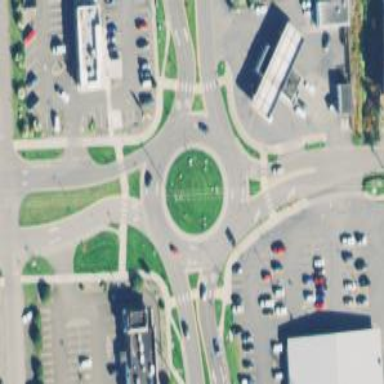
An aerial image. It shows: Tertiary road with asphalt surface leading to roundabout.